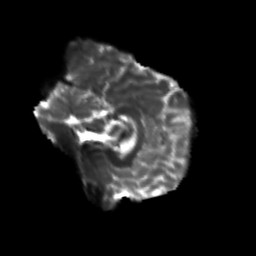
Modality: T2w
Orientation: sagittal
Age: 21
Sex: female
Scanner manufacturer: siemens
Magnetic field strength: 3 T
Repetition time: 3.5 s
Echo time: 0.113 s